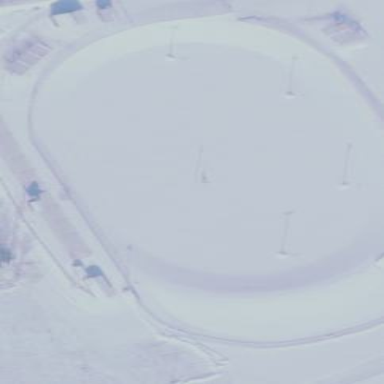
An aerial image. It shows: Motor sport raceway.